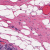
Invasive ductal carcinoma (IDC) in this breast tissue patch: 0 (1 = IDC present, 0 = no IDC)